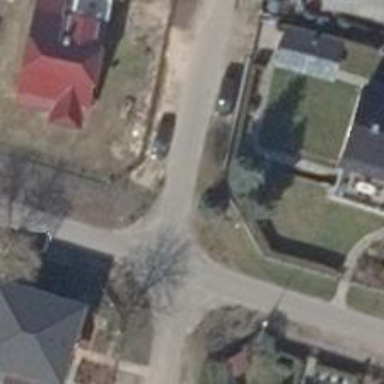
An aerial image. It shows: Residential road with asphalt surface.